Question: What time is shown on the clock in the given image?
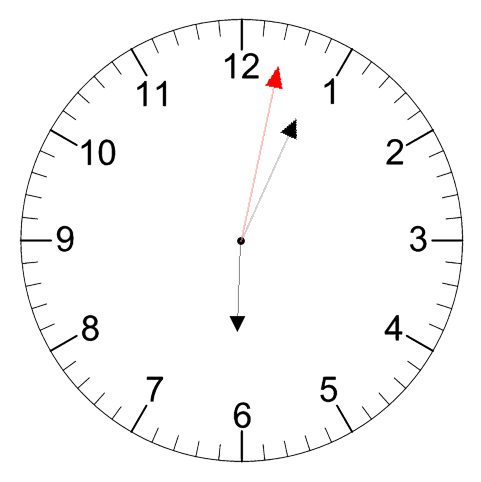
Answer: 06:04:02